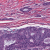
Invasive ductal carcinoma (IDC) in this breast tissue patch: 1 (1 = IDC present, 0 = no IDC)